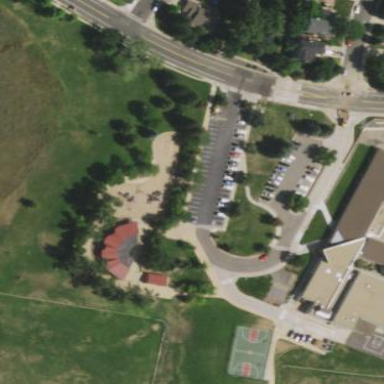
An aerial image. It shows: Park.